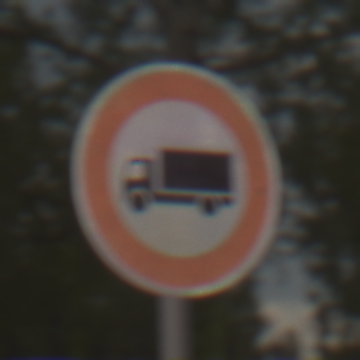
Verkehrszeichen: VerbotFuerKraftfahrzeugeUeberDreiKommaFuenfTonnen
Umgebung: Outdoor, Urban
Tageszeit: MorningAfternoon
Wetter: Overcast
Licht: Natural
Jahreszeit: NotSpecified
Kontrast: LowContrast